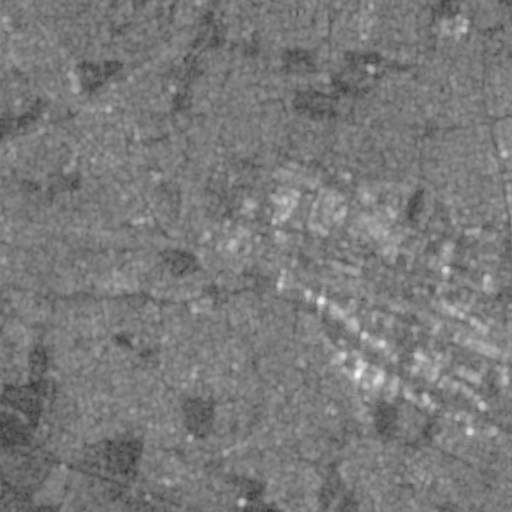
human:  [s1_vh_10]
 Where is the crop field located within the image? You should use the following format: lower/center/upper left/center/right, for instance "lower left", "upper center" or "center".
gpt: The crop field is located in the lower left of the image.
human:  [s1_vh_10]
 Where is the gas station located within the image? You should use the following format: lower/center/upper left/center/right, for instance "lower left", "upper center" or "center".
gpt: The gas station is located in the lower right of the image.
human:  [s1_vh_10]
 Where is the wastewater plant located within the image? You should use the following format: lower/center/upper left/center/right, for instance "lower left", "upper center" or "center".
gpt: The wastewater plant is located in the lower left of the image.
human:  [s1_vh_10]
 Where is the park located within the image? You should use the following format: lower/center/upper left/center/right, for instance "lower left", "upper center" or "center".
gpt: There is no park in the image.

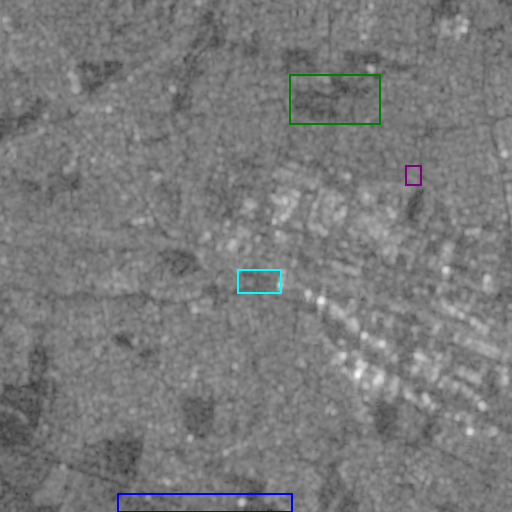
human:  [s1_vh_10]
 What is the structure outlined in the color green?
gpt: The structure outlined in green is a park.
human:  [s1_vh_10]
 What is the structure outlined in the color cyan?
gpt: The structure outlined in cyan is a parking lot.
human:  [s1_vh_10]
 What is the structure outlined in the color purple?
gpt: The structure outlined in purple is a power substation.
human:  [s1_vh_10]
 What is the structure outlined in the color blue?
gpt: The structure outlined in blue is a wastewater plant.
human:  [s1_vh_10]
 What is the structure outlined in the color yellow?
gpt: There is no yellow outline.